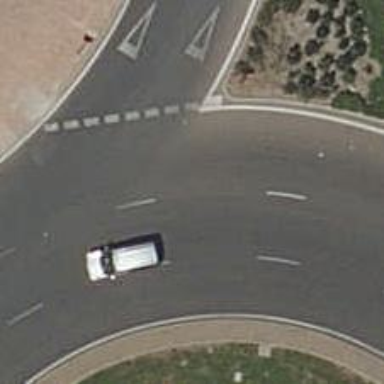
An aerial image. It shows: Primary highway with asphalt surface leading to roundabout.